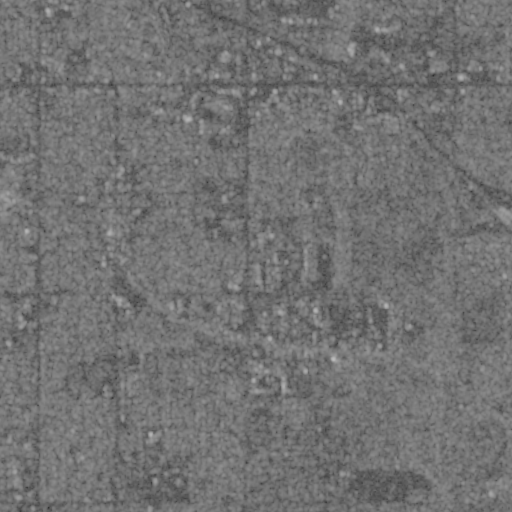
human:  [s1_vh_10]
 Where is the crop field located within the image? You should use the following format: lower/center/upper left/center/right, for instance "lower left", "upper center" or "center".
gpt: The crop field is located in the upper right of the image.
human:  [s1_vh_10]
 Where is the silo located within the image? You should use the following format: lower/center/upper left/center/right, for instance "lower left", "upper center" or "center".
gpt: The silo is located in the center left of the image.
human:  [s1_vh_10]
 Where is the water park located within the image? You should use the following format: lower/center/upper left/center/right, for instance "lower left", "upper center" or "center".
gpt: The water park is located in the center left of the image.
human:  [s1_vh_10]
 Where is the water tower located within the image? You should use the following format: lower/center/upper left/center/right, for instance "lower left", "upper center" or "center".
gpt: The water tower is located in the upper center of the image.
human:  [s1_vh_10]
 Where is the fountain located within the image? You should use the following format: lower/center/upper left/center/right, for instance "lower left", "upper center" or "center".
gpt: The fountain is located in the lower left of the image.
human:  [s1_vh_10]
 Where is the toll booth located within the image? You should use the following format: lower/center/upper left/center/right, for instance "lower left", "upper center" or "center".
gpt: The toll booth is located in the upper center of the image.
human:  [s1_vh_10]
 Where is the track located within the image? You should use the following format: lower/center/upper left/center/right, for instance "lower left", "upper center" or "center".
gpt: There is no track in the image.

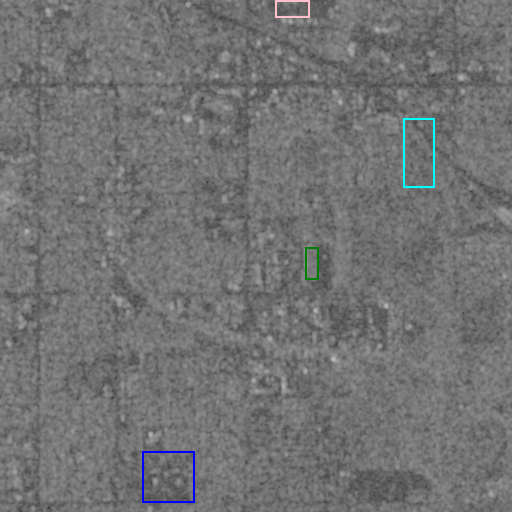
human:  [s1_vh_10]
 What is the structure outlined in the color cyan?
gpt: The structure outlined in cyan is a crop field.
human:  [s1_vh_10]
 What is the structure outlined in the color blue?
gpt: The structure outlined in blue is a park.
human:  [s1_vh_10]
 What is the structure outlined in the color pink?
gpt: The structure outlined in pink is a parking lot.
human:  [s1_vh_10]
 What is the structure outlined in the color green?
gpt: The structure outlined in green is a building.
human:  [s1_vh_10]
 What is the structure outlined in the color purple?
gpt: There is no purple outline.